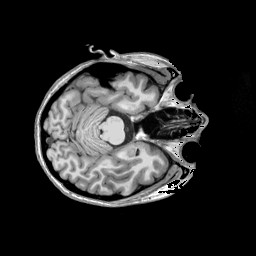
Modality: T1w
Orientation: coronal
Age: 35
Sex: female